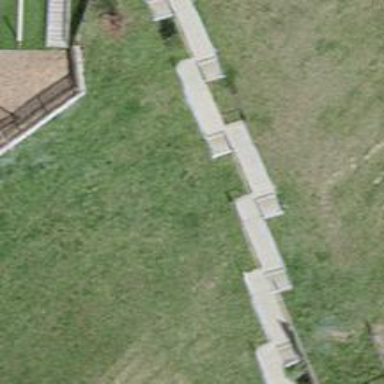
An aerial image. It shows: Road with steps.